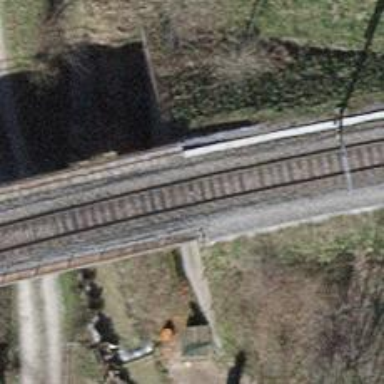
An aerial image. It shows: Bridge with electrified rail tracks and contact line.